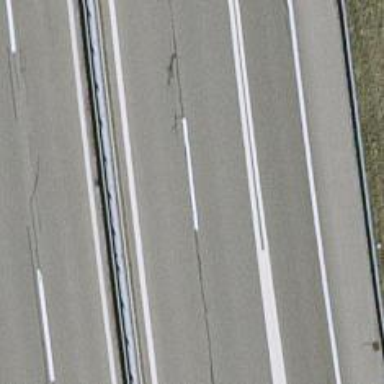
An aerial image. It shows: Asphalt motorway link.